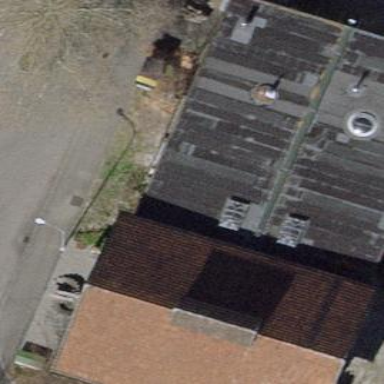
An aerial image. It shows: Industrial building.